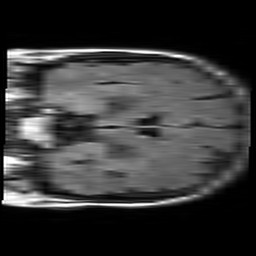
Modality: FLAIR
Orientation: coronal
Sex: female
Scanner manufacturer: philips
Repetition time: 11 s
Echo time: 0.125 s